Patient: sex M, age 68
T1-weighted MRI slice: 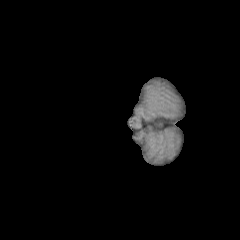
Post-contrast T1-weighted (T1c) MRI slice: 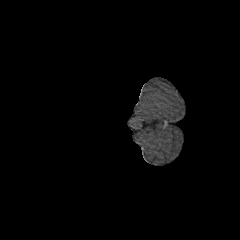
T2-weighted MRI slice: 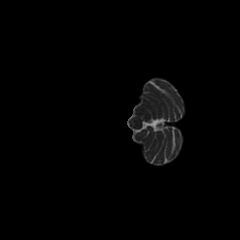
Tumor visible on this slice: no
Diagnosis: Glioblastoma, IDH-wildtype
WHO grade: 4